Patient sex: F
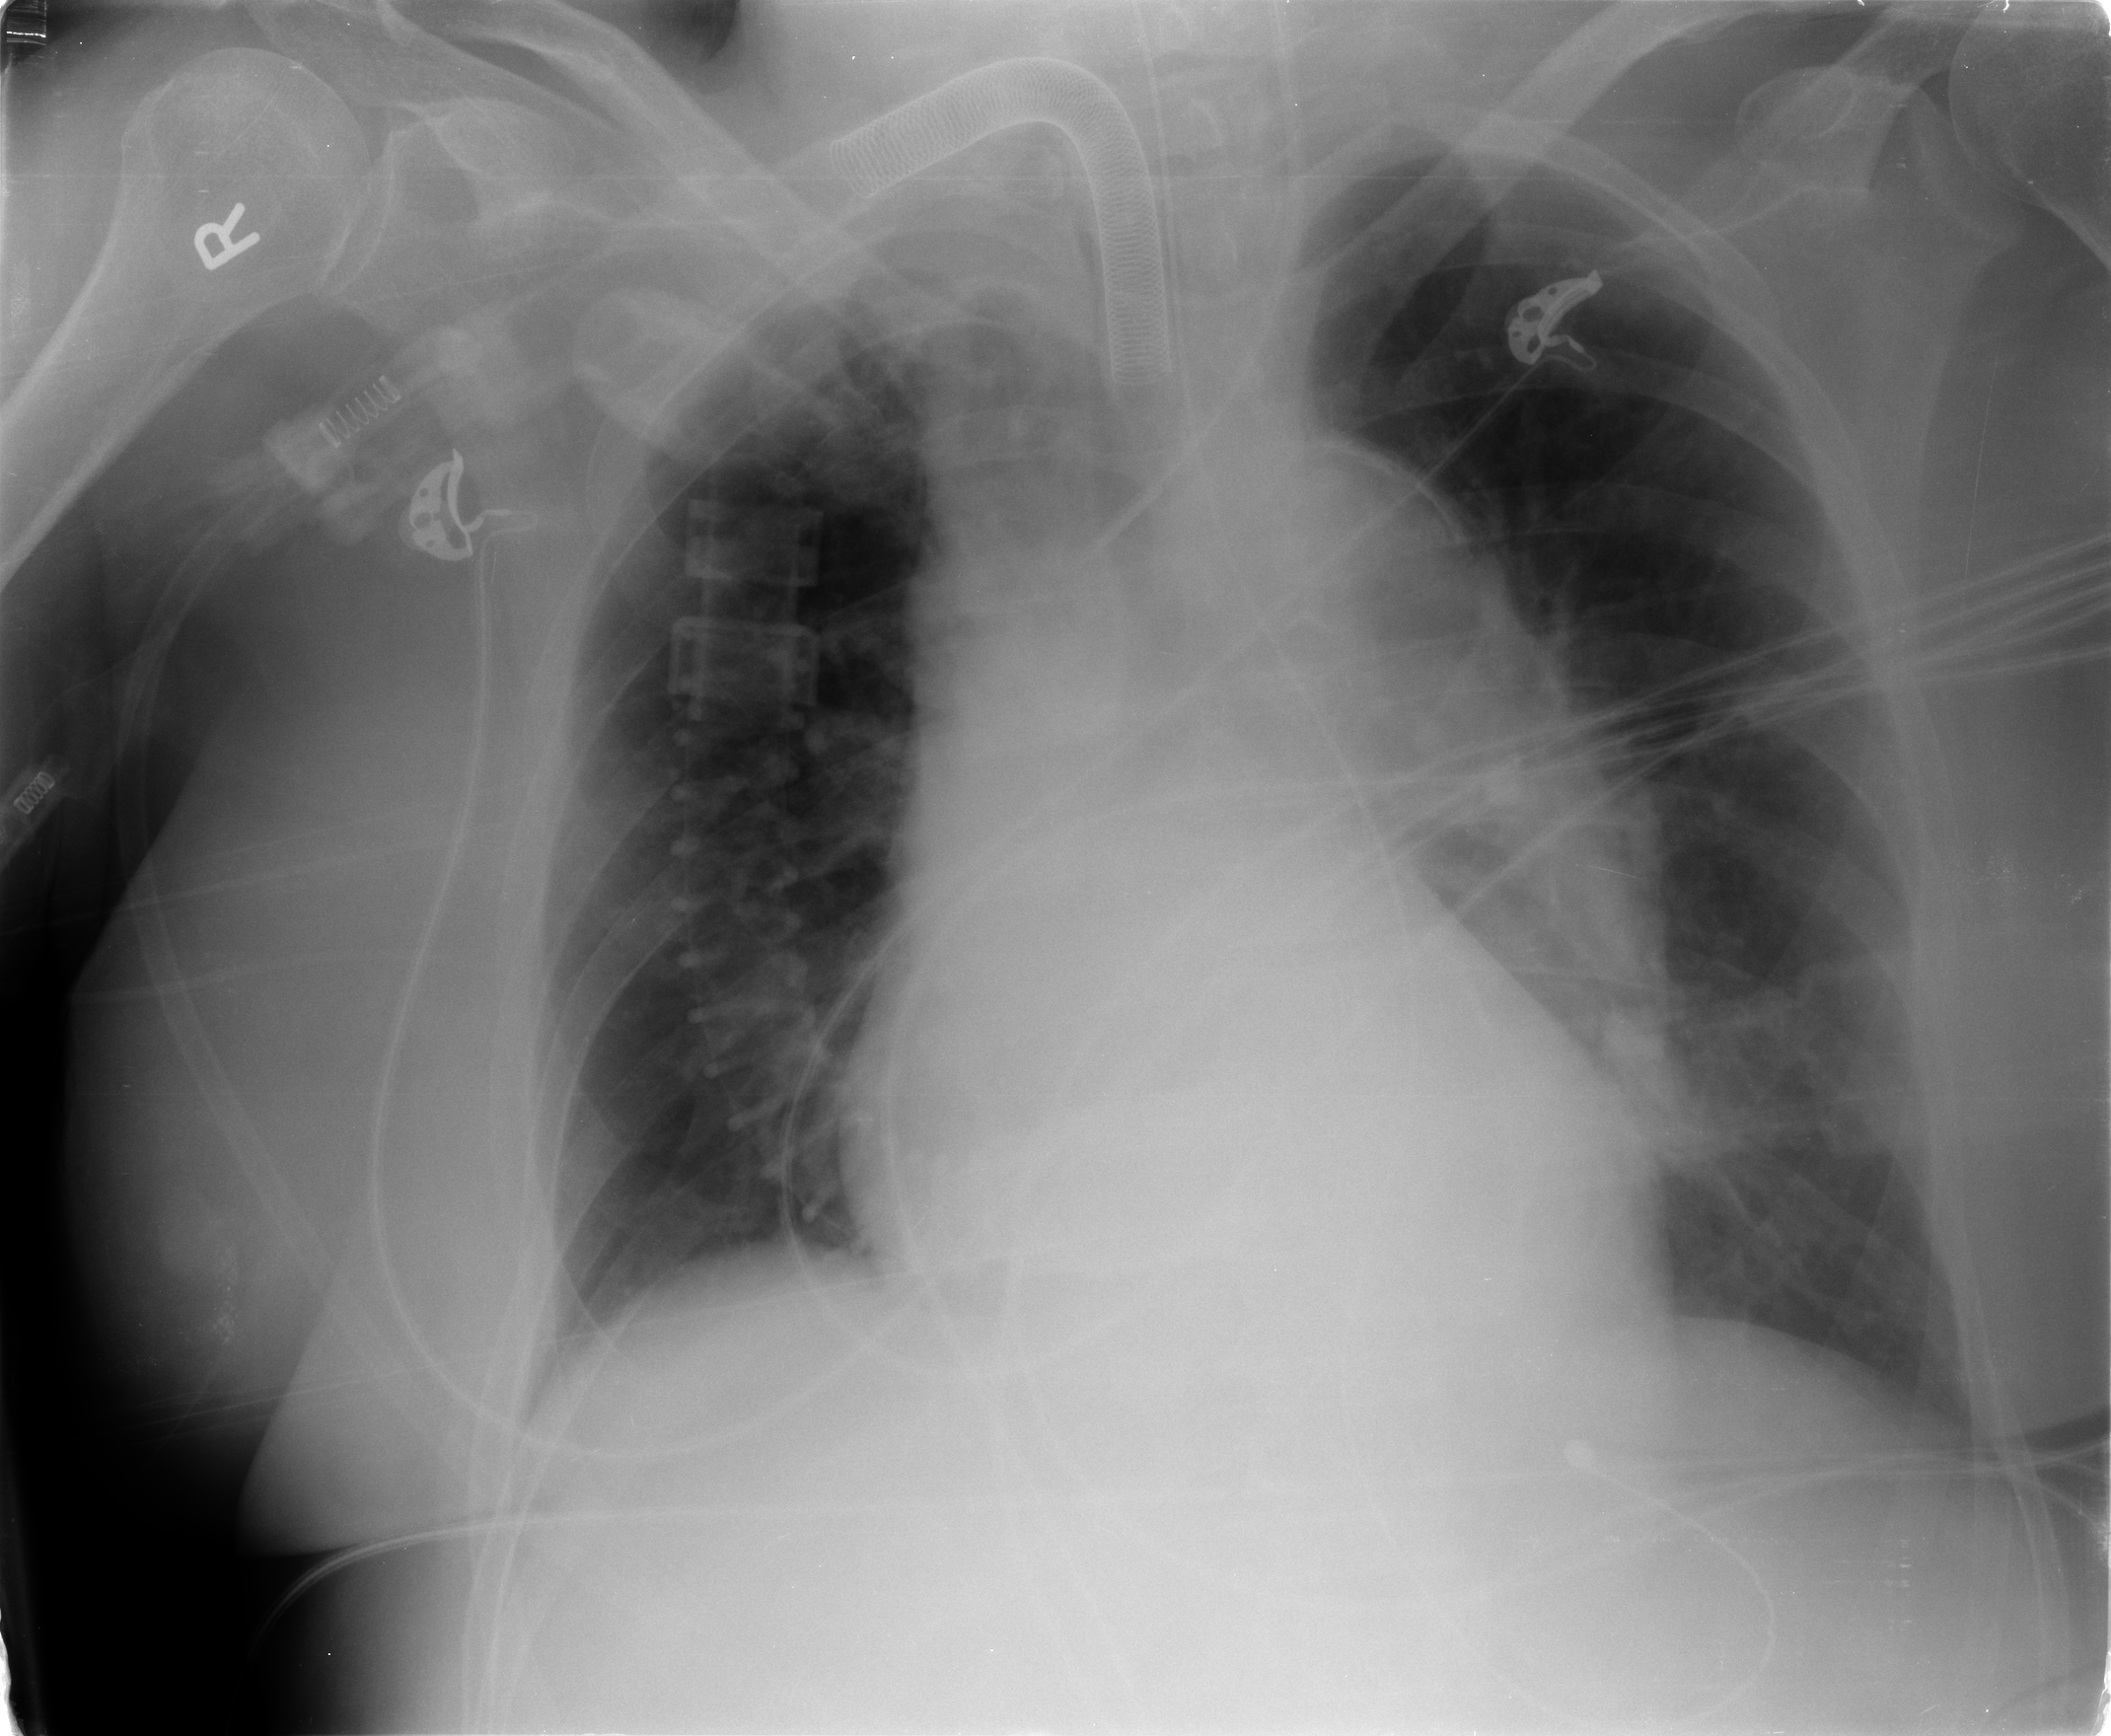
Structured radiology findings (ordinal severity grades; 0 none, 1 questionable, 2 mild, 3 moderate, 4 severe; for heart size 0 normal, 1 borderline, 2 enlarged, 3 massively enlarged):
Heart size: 2
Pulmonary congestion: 2
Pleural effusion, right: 0
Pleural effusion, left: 0
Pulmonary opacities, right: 0
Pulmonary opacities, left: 0
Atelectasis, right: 0
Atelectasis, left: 0